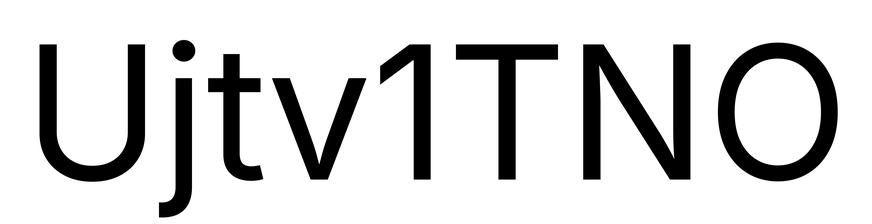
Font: Inter_Regular